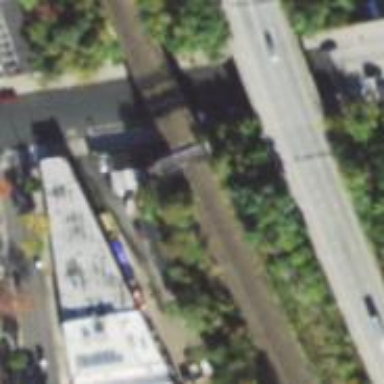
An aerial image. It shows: Bridge over railway line.